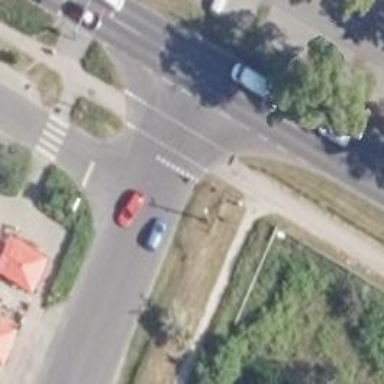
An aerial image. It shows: Road with "give way" sign.